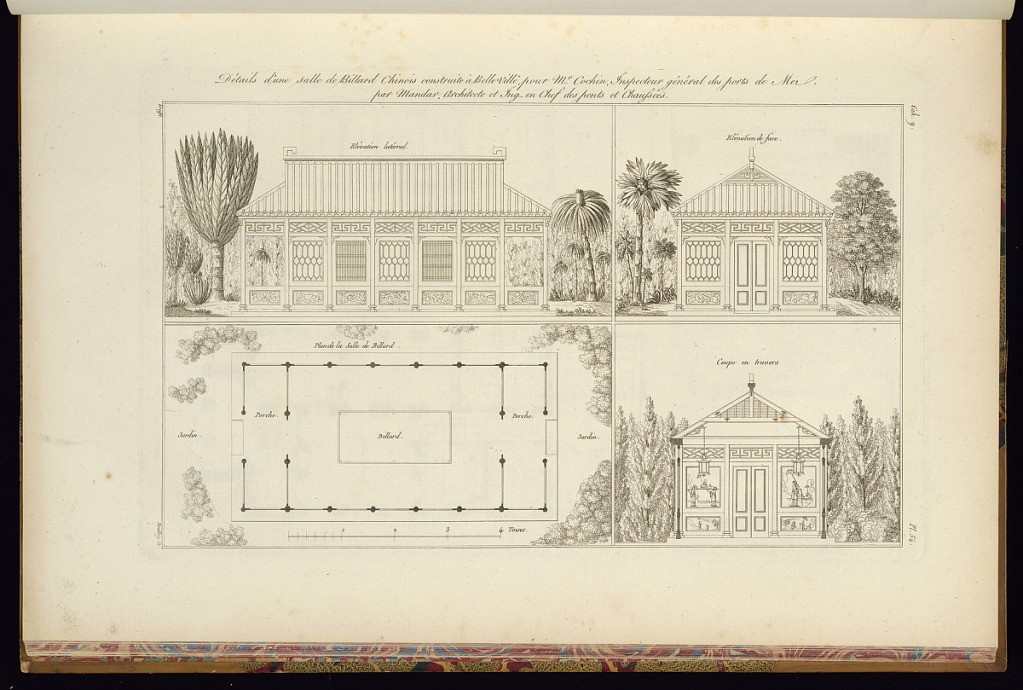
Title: Détails d’une salle de Billiard Chinois construite à Belle Ville pour Mr. Cochin, Inspecteur general des ports de Mer par Mandar, Architecte et Ing…en Chef des ponts et Chaussées
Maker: Jean-Charles Krafft, French, 1764 - 1833
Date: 1812
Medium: Etching and engraving on paper
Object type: Print
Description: An architectural print with designs for a garden billiard pavilion built in a Chinoiserie style with two exterior elevations, one interior sectional view, and a floorplan. The plate is titled, numbered, and signed.